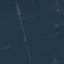
Land use / land cover: Forest